Field crop: maize
Growth stage: 2
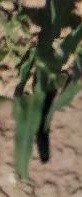
Species: maize